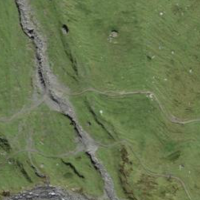
EUNIS habitat code: 24
Species observed at this site:
Marmota marmota